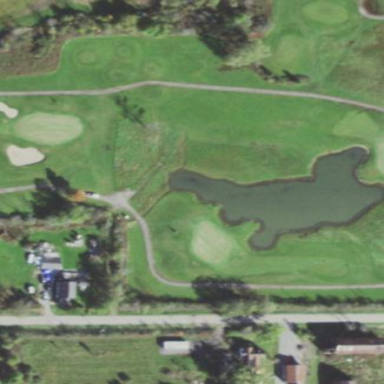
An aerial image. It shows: Water hazard in golf course. The hazard is natural water feature.